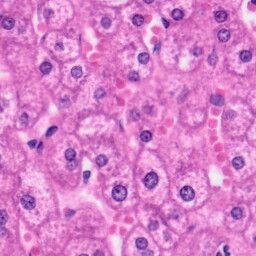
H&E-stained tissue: Liver